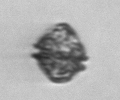
Label: Kryptoperidinium_triquetrum